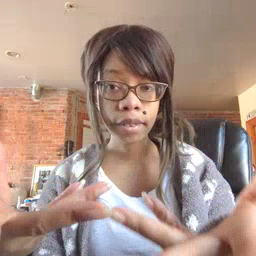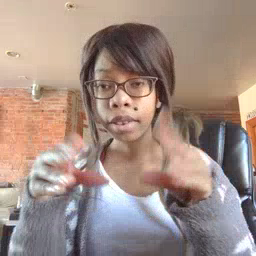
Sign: give